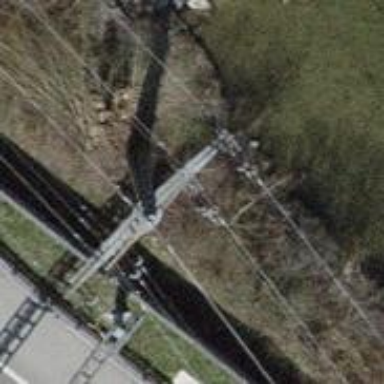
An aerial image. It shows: Power pole.